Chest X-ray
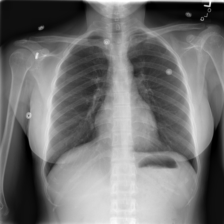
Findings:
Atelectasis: negative
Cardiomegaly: negative
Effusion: negative
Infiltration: negative
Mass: negative
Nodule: negative
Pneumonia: negative
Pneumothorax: negative
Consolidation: negative
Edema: negative
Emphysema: negative
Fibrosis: negative
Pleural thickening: negative
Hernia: negative